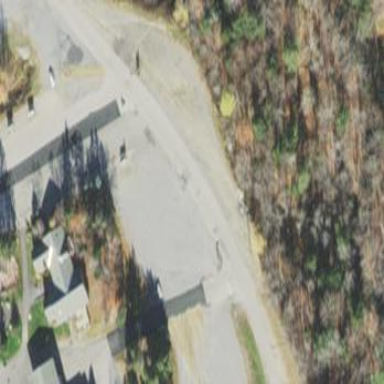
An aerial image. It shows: Unpaved parking area.